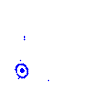
Particle: pion